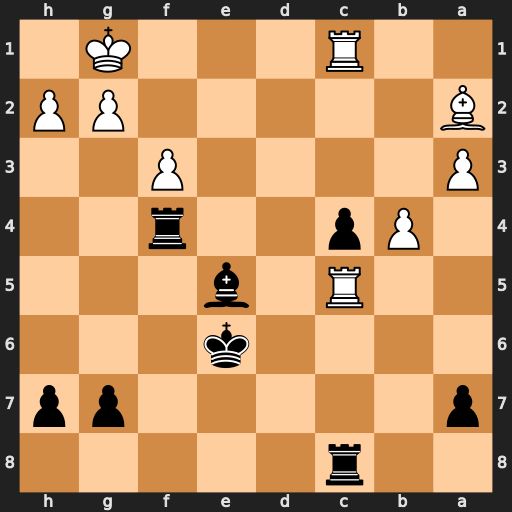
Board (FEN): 2r5/p5pp/4k3/2R1b3/1Pp2r2/P4P2/B5PP/2R3K1
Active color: b
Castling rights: -
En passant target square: -
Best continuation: Bd4+ Kf1 Bxc5